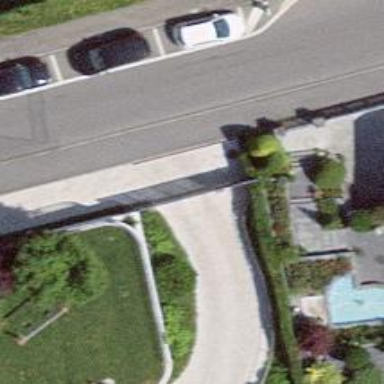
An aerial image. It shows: Gate.